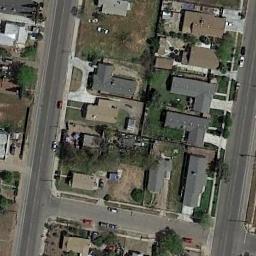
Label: medium_residential